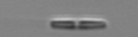
Label: pennate